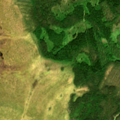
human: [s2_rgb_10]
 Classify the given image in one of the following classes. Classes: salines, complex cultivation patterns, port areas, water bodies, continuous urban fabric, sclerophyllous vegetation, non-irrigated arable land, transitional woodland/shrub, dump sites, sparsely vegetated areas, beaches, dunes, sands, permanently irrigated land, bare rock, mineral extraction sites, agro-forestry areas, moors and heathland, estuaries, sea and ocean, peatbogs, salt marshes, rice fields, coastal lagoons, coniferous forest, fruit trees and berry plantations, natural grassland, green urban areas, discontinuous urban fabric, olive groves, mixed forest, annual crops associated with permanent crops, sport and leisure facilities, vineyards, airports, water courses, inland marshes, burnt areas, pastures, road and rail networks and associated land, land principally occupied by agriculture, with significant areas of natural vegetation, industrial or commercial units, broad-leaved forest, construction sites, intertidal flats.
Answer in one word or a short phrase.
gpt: coniferous forest, mixed forest, peatbogs